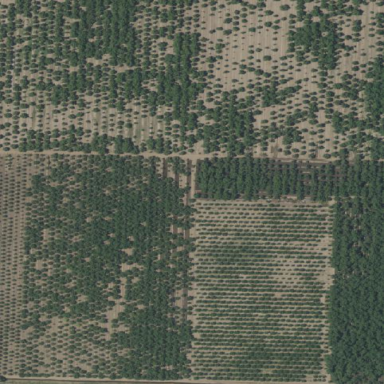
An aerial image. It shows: Orchard.